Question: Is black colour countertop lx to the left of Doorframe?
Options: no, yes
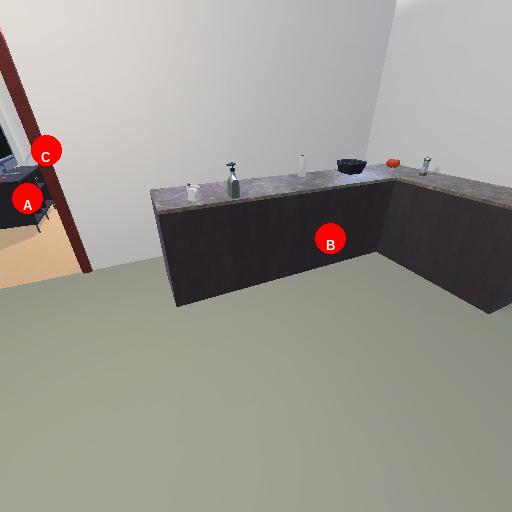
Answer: no